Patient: sex M, age 22
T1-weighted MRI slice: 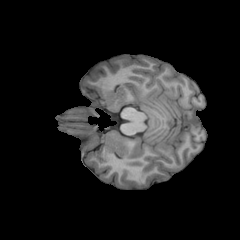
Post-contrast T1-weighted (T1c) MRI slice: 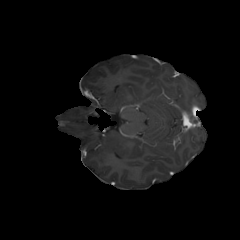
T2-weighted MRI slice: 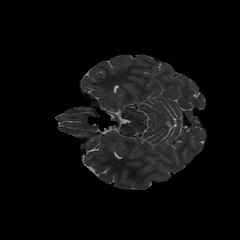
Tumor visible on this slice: no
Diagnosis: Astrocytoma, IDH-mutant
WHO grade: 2